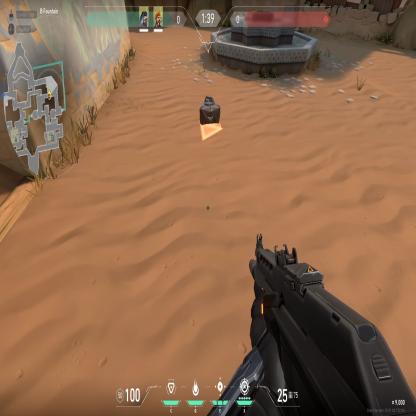
Label: dropped spike